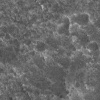
Atmospheric dust classification: not_dusty